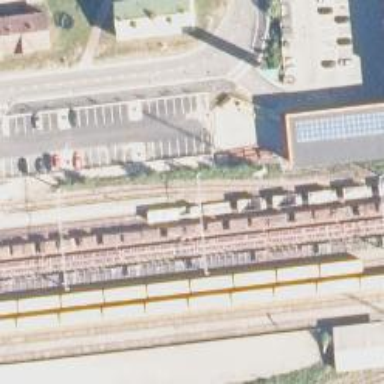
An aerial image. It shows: Continuous rail railway with electrified contact line.